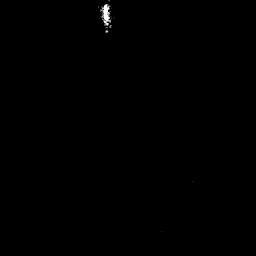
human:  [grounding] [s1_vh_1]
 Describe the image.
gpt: In the satellite image, there is  <ref>1 small ship </ref> <box>[[39, 1, 43, 12, 0]]</box> located at top.